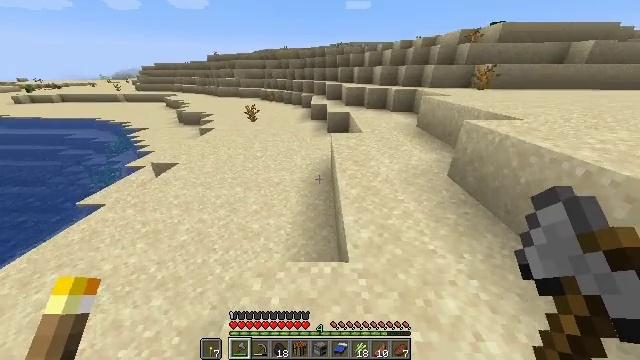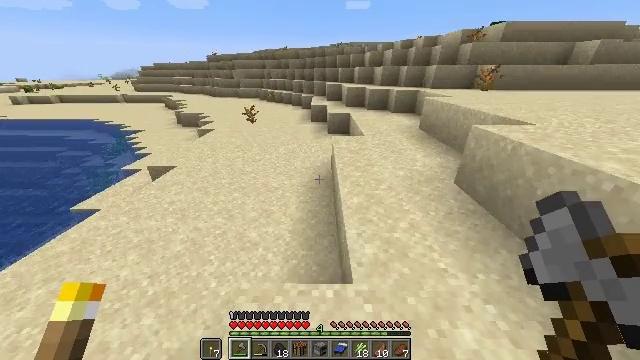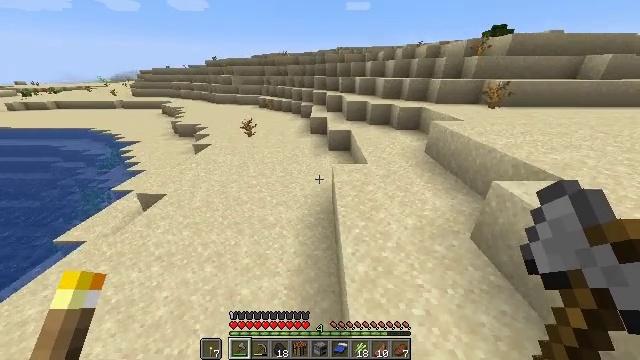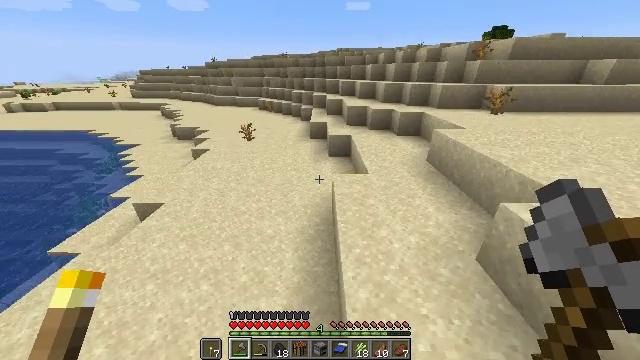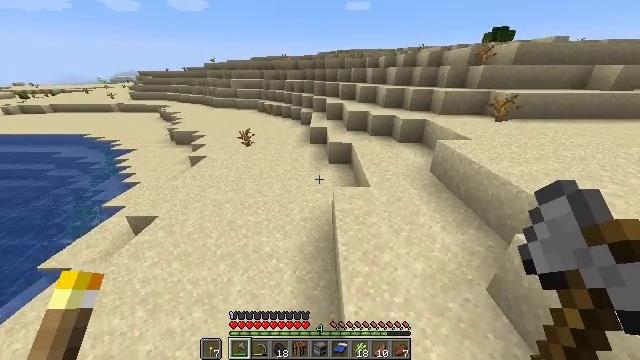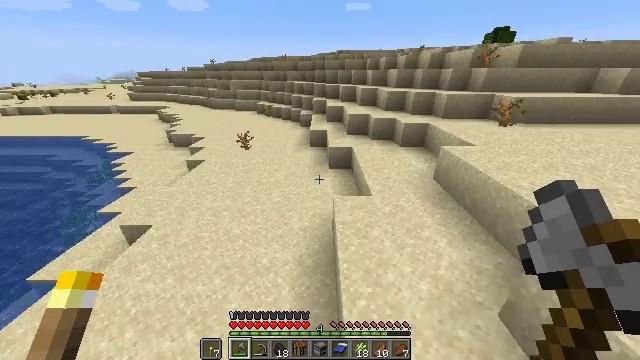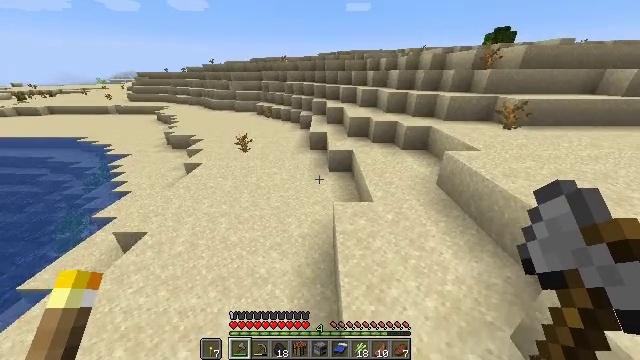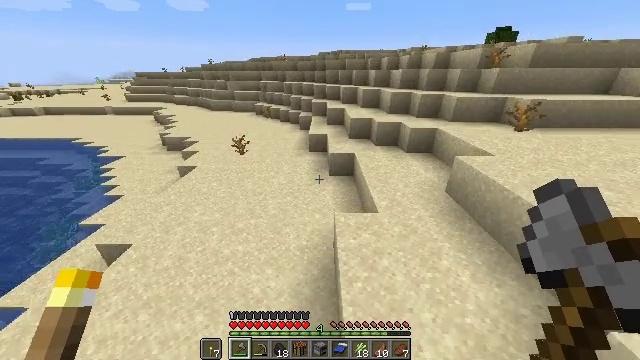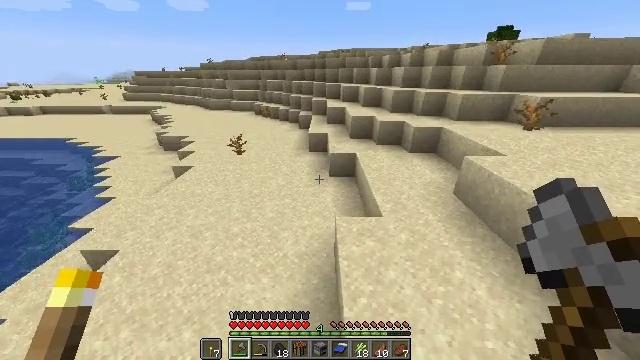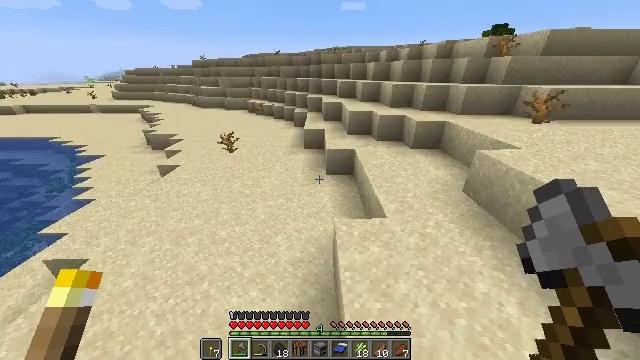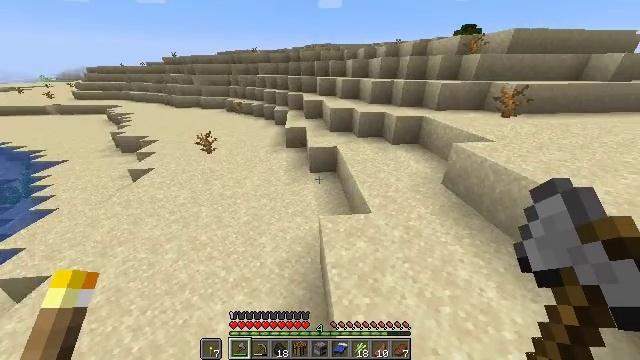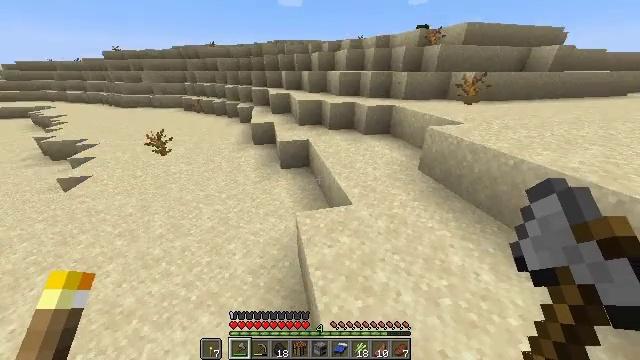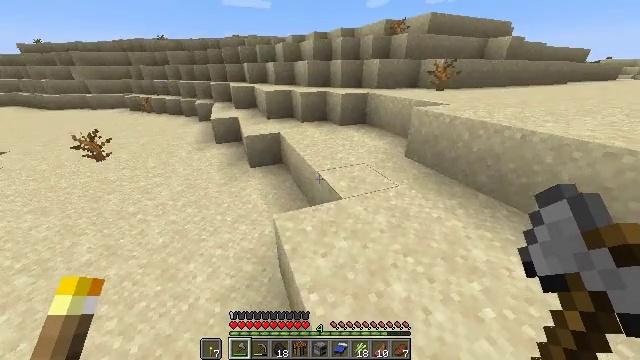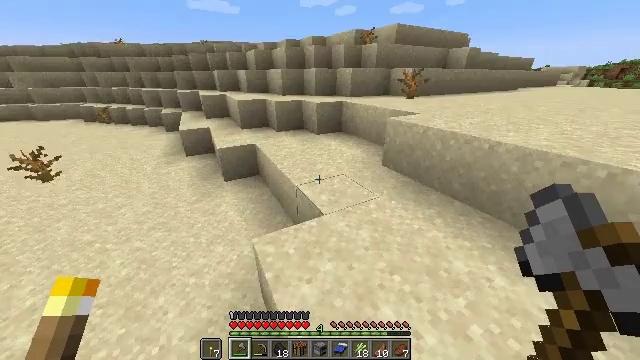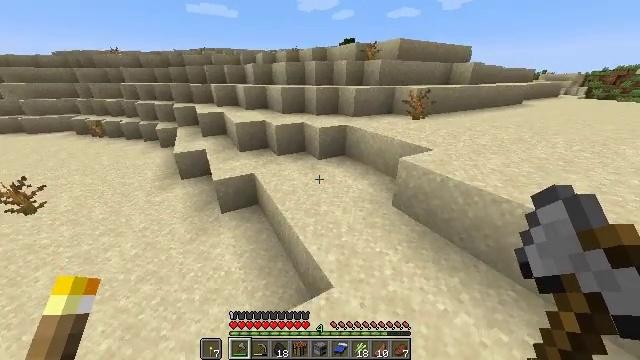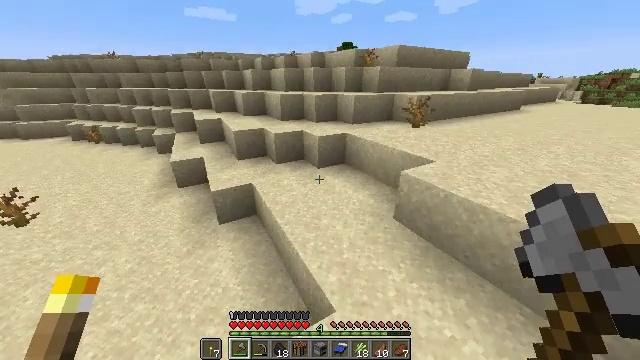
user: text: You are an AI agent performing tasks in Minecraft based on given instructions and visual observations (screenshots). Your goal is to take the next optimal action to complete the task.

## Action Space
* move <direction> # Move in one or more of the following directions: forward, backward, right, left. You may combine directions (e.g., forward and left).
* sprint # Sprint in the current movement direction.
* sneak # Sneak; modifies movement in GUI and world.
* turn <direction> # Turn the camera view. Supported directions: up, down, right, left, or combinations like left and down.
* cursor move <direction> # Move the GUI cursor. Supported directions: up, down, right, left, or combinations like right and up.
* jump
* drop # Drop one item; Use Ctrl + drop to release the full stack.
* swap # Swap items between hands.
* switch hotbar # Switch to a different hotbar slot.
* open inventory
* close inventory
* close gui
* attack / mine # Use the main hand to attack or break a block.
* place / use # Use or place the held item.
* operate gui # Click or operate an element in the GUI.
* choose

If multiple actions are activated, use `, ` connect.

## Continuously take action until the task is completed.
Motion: motion action
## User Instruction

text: Gather blue terracotta by attacking it.
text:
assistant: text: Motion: move forward, sprint, jump
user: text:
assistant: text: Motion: move forward, sprint, jump
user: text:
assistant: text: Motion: move forward, sprint, jump
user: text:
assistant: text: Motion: move forward, sprint, jump
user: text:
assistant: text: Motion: move forward, sprint, jump
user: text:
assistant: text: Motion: move forward, sprint, jump
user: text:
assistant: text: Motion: move forward, sprint, jump
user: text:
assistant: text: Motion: move forward, sprint, jump
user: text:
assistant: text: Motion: move forward, sprint, turn right, jump
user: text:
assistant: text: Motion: move forward, sprint, turn right, jump
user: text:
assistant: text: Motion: move forward, sprint, turn right, jump
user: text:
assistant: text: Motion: move forward, sprint, turn right, jump
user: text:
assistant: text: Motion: move forward, sprint, turn right and up, jump
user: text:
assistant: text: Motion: move forward, sprint, jump
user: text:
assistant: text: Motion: move forward, sprint, jump
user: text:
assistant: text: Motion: move forward, sprint, jump
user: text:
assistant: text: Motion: move forward, sprint, jump
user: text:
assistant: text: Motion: move forward, sprint, jump
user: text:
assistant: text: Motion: move forward, sprint, jump
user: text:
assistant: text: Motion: move forward, sprint, jump
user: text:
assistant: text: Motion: move forward, sprint, jump
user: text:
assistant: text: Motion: move forward, sprint, jump
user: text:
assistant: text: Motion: move forward, sprint, jump
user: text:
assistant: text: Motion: move forward, sprint, jump
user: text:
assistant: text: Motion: move forward, sprint, turn left, jump
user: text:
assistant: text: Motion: move forward, sprint, turn left, jump
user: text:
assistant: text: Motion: move forward, sprint, turn left, jump
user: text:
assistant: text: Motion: move forward, sprint, jump
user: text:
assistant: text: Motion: move forward, sprint, jump
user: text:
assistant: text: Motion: move forward, sprint, jump